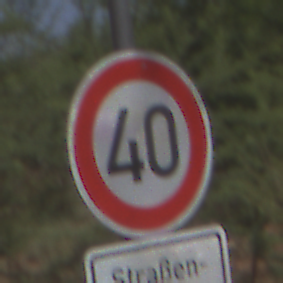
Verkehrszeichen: Geschwindigkeit40
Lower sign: HinweiseAufGefahrenDurchVerbaleAngabe3
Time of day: Midday
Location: Outdoor (RoadRail)
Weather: Clear
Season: NotSpecified
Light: Natural